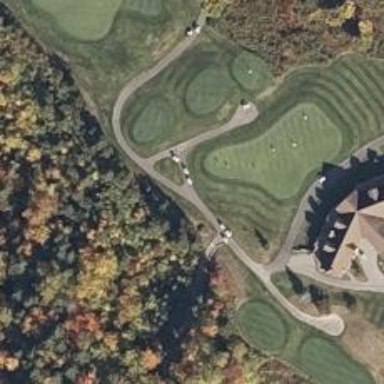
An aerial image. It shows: Pathway for golf carts.